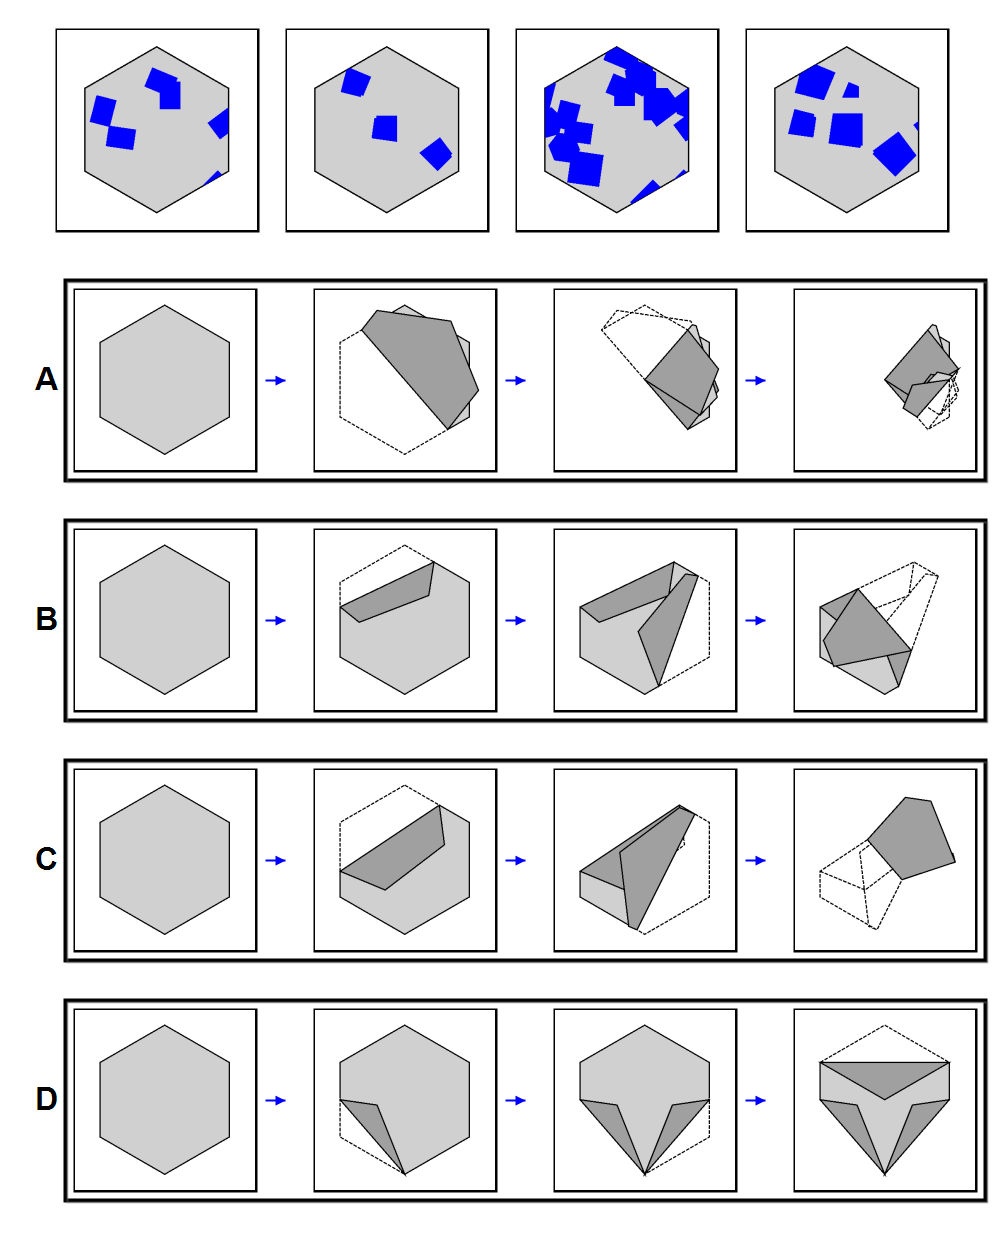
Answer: C